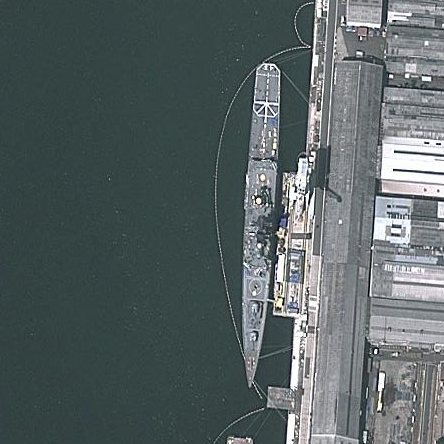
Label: cruiser